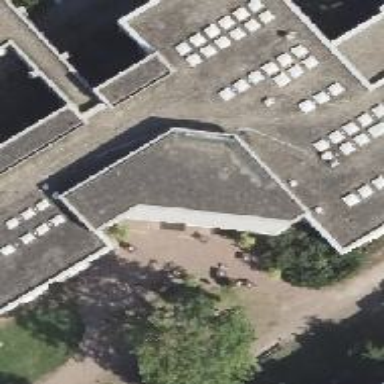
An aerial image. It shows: Café.